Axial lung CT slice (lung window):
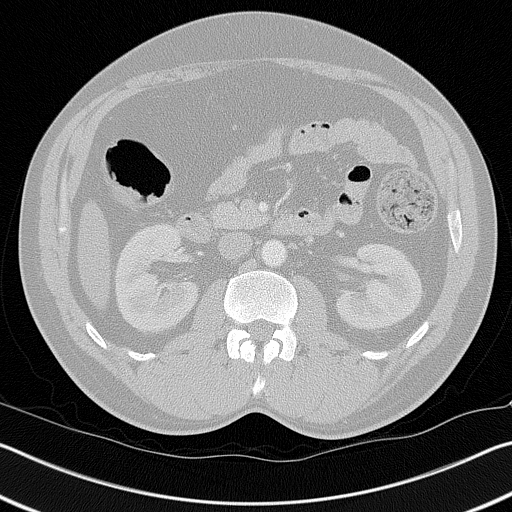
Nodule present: no